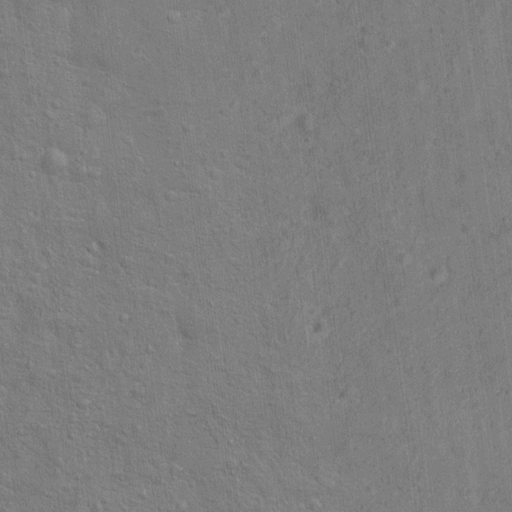
Classes present: Background